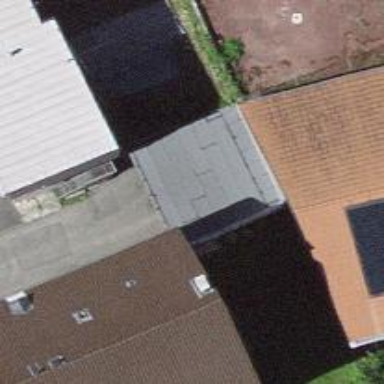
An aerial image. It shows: Garage building.